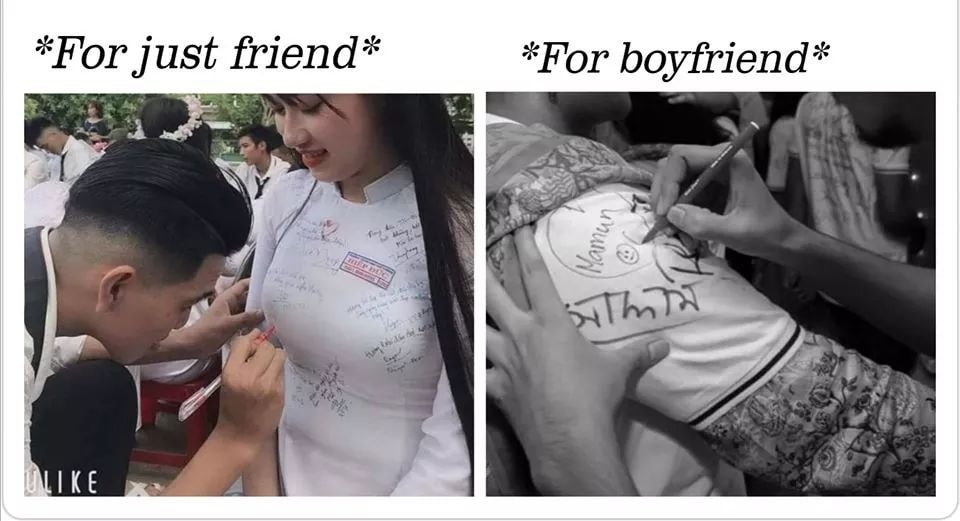
Caption: *For just friend*    *For boyfriend*
Label: hate